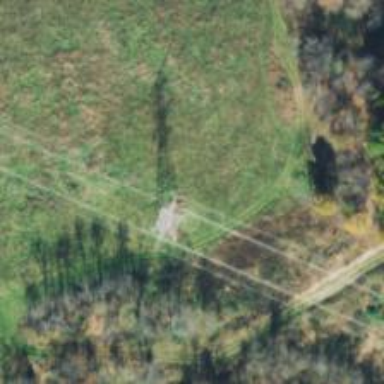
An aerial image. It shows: Lattice structure tower.